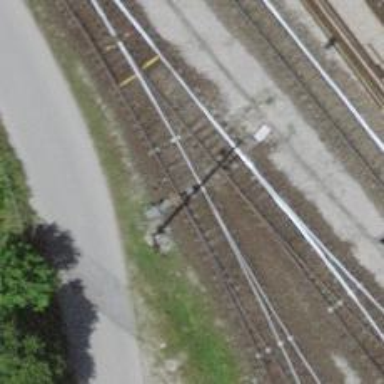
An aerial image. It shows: Railway switch.